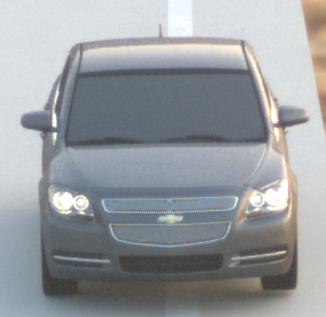
Make: Chevrolet
Model: Malibu 2.4
Detailed model: Malibu
Model produced from: 2012/07
Model produced until: 2014/08
Doors: 4
Color: gray
Road condition: dry road
Daytime: sunrise or sunset
Contrast: low contrast